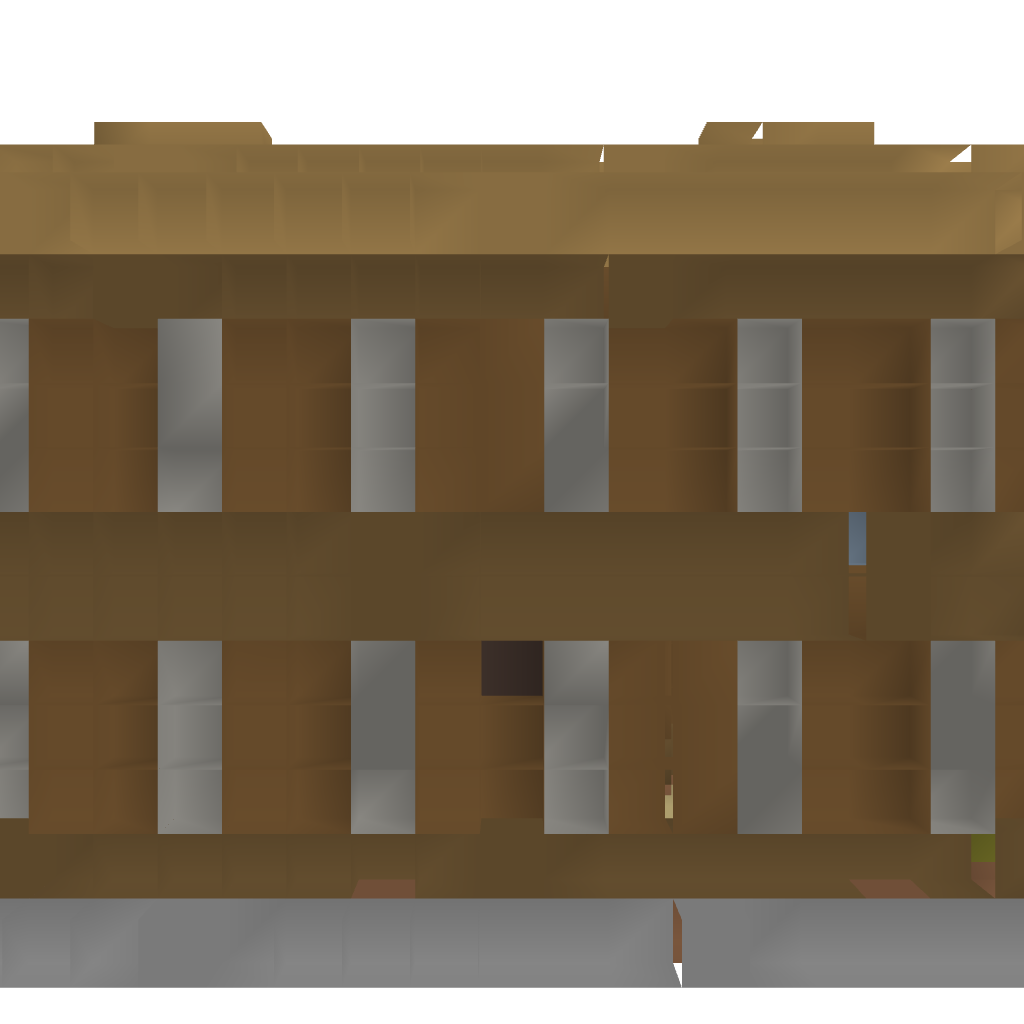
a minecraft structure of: House #6